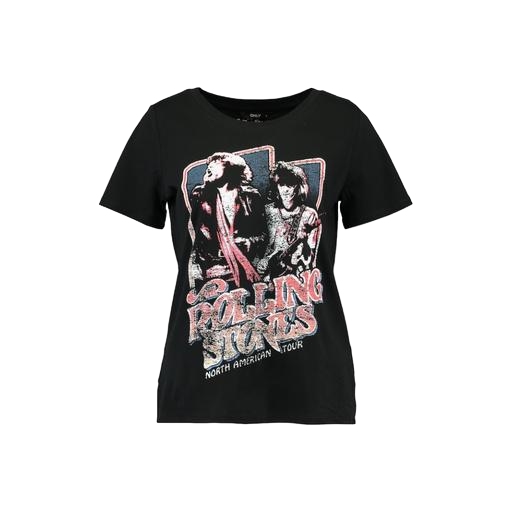
multicolor rolling stones tour tee, multicolor rolling stones tee, white rolling stones rock printed tee, white background